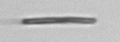
Label: fiber